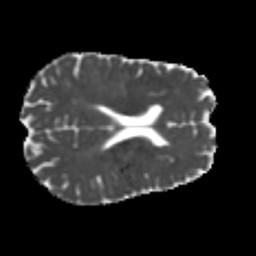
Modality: MD
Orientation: axial
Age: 25
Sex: male
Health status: healthy
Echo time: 0.074 s